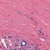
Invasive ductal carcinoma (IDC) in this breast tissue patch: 0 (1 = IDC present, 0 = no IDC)